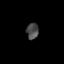
Tissue: skin
Cell type: T cells
Senescence score: 0.7082
Nuclear area (px): 189
Mean DAPI intensity: 73.28